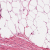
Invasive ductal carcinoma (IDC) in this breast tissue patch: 0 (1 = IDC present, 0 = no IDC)